Field crop: maize
Growth stage: 2
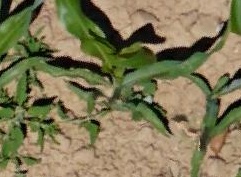
Species: maize